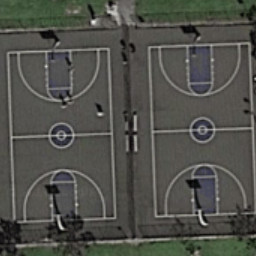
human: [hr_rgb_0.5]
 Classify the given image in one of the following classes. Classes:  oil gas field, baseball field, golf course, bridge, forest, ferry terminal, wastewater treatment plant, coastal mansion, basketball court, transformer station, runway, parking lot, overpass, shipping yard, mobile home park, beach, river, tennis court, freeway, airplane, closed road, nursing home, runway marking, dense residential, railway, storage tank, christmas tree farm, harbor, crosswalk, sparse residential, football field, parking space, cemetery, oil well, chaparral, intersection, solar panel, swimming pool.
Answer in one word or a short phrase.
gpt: basketball court